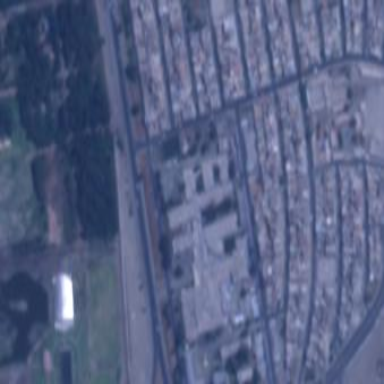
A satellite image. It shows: Hospital.